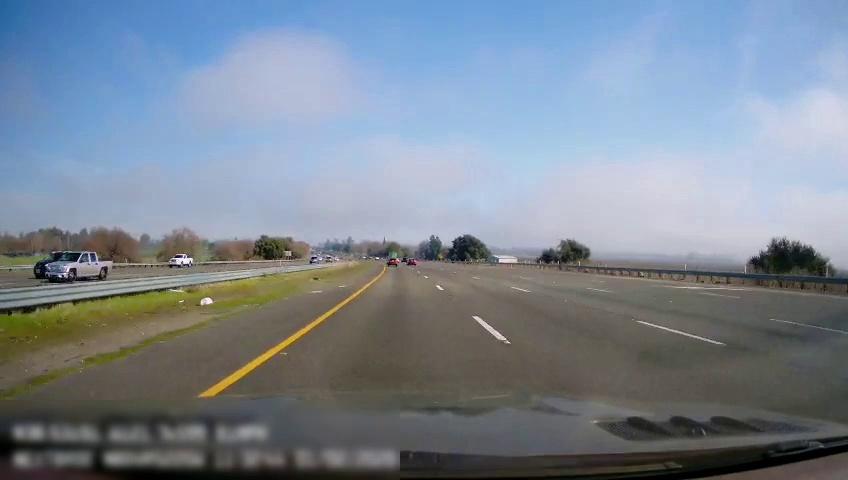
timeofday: Day
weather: Sunny
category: Drivable Space
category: Drivable Space
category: Vehicles | SUV
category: Vehicles | Truck
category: Vehicles | Truck
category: Lanes | Current Lane
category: Lanes | Current Lane
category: Lanes | Alternate Lane
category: Lanes | Alternate Lane
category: Lanes | Alternate Lane